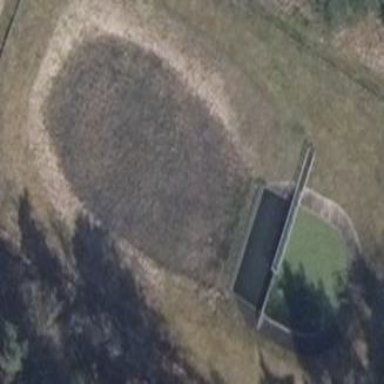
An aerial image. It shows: Open area covered with grass.